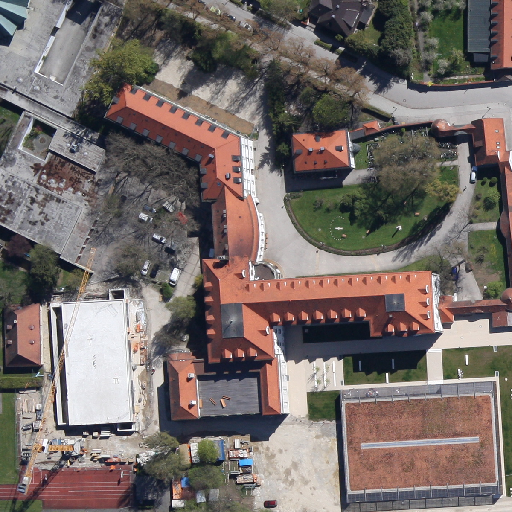
Referring expression: car in the parking area